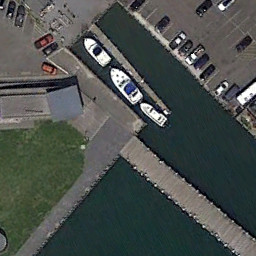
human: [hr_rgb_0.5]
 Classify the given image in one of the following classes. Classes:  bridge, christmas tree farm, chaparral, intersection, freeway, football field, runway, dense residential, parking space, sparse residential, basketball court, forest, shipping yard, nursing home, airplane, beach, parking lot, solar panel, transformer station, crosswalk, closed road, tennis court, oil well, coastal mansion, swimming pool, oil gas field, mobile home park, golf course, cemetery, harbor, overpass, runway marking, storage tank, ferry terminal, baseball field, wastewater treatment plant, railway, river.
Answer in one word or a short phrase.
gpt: ferry terminal